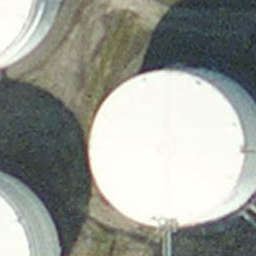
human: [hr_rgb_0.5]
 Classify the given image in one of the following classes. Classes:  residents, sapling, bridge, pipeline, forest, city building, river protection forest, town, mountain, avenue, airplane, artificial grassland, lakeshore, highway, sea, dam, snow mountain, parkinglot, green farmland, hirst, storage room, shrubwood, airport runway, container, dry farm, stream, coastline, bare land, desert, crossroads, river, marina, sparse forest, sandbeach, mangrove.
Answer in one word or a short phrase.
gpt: storage room